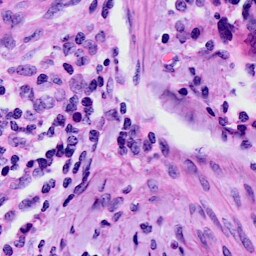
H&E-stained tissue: Cervix